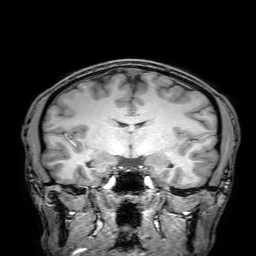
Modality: T1w
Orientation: sagittal
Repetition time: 0.00828 s
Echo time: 0.00388 s